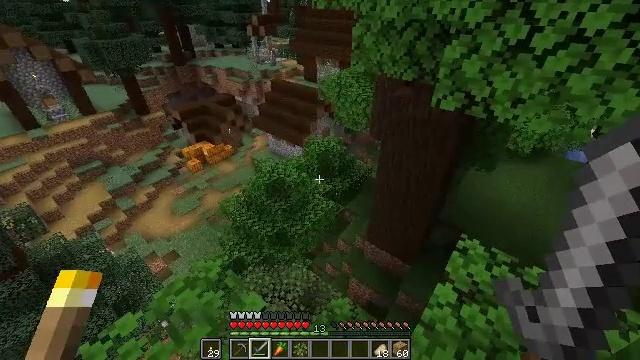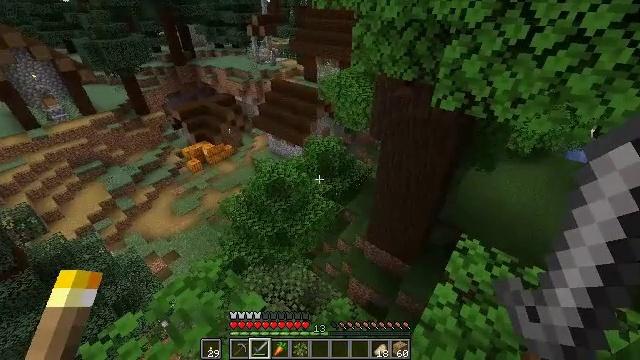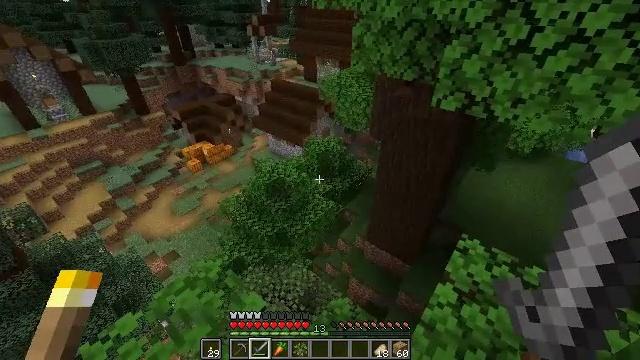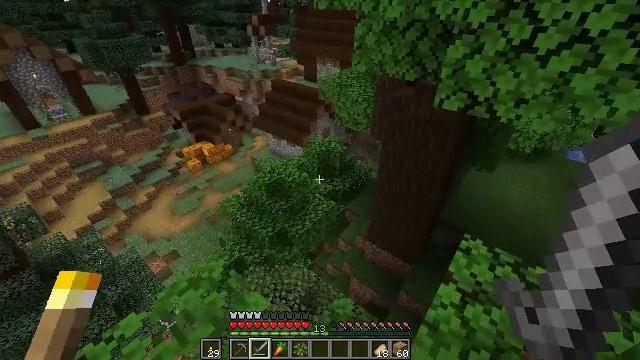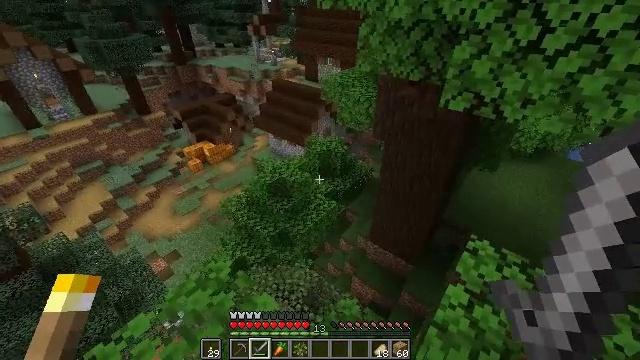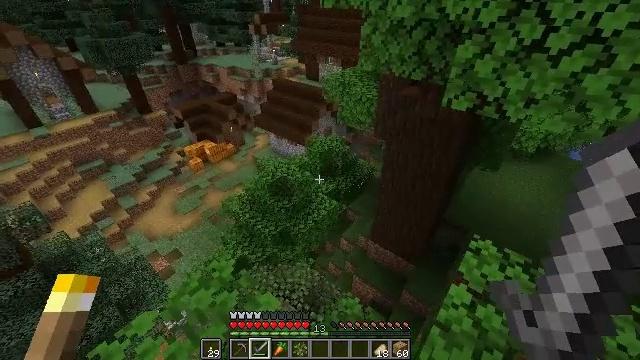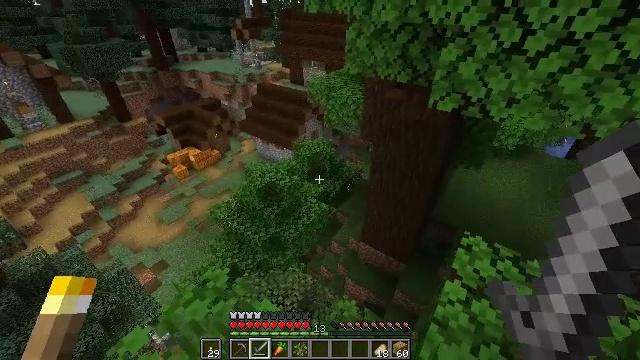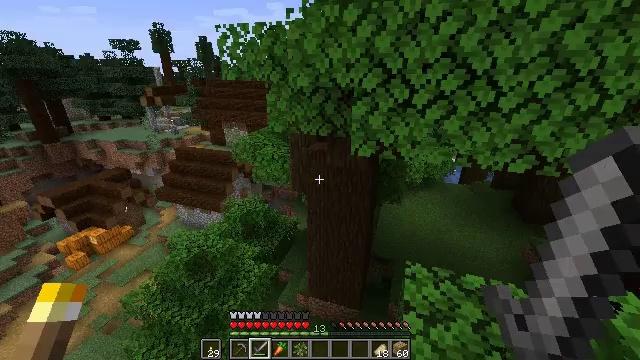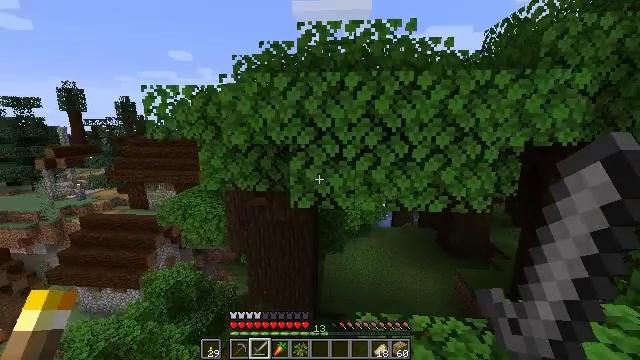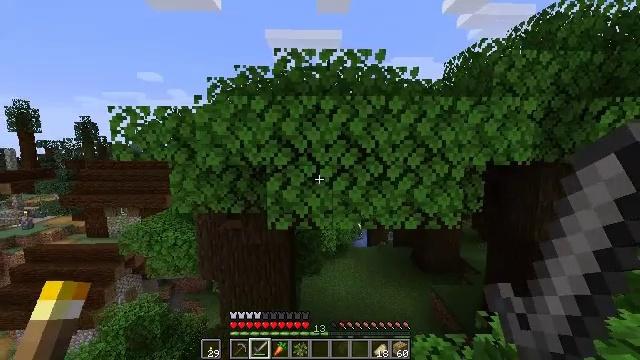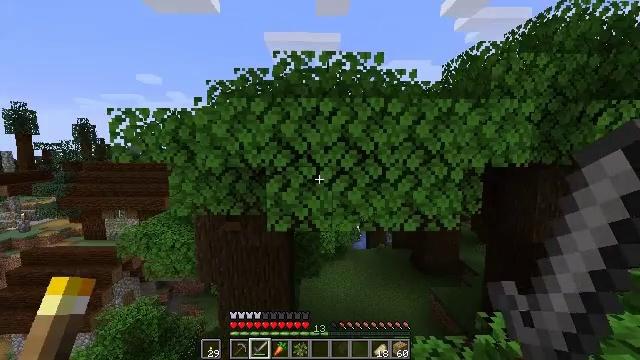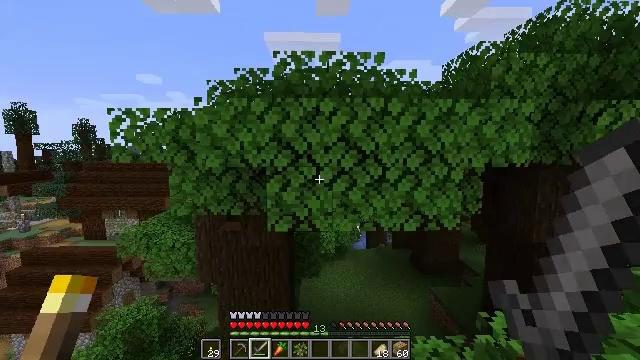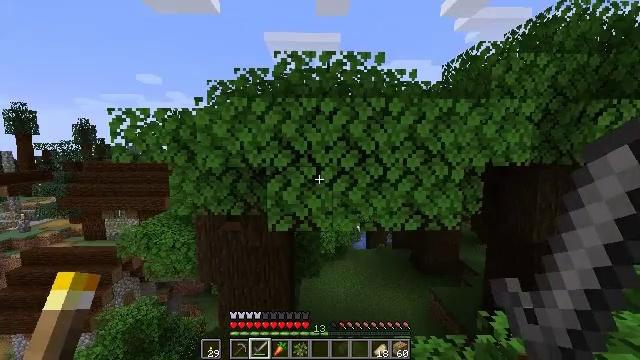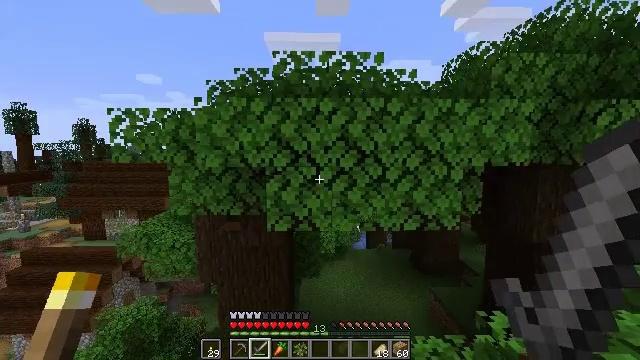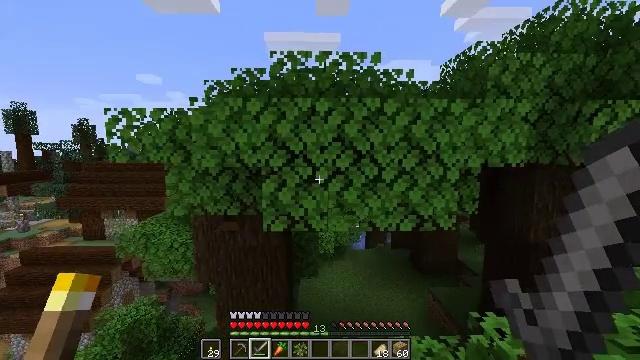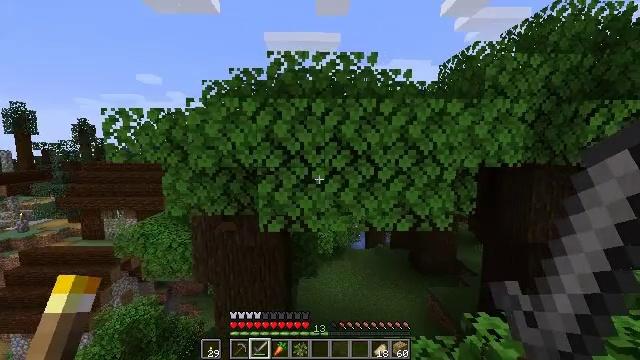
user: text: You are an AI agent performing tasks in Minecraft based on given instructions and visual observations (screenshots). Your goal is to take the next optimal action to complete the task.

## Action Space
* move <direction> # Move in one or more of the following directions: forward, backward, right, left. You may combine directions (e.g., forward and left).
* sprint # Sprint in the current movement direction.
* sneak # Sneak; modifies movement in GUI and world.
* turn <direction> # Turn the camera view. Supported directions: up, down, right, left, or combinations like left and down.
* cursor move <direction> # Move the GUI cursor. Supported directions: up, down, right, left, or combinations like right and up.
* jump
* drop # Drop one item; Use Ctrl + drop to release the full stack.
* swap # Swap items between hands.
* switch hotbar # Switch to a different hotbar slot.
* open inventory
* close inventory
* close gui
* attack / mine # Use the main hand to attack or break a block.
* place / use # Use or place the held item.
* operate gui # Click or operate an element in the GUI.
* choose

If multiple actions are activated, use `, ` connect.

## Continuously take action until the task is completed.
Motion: motion action
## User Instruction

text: Collect dark oak leaves by breaking them.
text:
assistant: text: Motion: sneak
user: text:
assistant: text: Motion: move left, sneak
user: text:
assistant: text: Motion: move left, sneak
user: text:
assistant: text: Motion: move left, sneak
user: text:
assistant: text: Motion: move left, sneak
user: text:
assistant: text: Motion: move left, sneak, turn right
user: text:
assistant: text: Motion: move left, sneak, turn right and up
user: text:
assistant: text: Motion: sneak, turn right and up
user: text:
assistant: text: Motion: sneak, turn right and up
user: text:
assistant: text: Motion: sneak
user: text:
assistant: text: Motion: sneak
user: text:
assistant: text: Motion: sneak
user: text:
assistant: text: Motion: move right, sneak
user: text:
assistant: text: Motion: move right, sneak
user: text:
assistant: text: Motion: move right
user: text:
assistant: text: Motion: move right
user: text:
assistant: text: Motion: move right, turn right
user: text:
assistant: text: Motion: move forward and move right, turn right and up
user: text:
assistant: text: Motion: move forward and move right, turn right
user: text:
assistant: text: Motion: move forward and move right, turn right
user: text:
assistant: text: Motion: move forward and move right, turn right
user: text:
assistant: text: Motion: move forward and move right, sprint
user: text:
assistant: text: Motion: move forward and move right, sprint
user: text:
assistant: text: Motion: move forward and move right, sprint
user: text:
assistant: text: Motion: move forward, sprint
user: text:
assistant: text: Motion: move forward, sprint
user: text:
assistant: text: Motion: move forward, sprint, turn right
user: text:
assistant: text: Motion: move forward, sprint, turn right and down
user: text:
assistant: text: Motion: move forward, sprint, turn right and down
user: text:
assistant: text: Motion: move forward, sprint, turn right